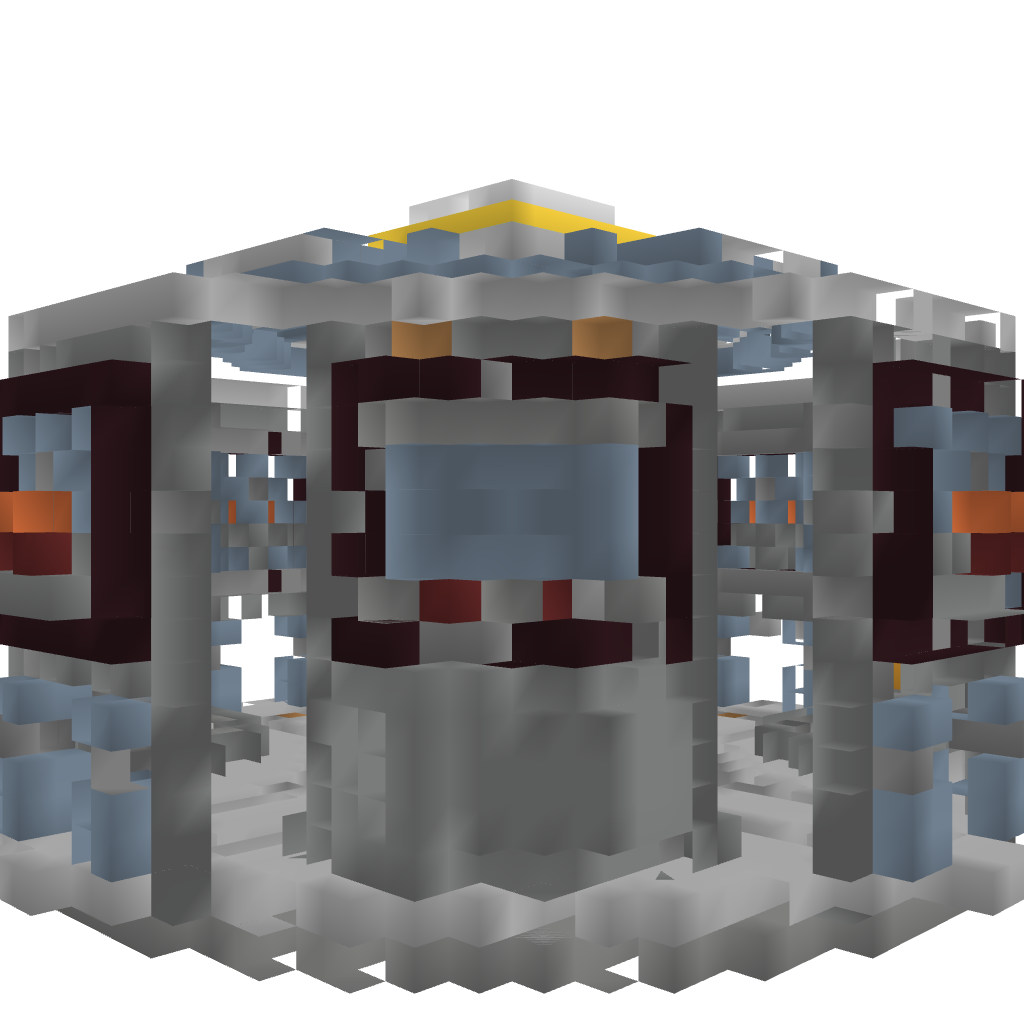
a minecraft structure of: Nether Hub